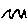
Label: zigzag